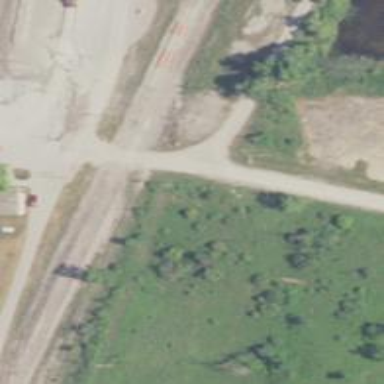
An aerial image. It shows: Railway level crossing.